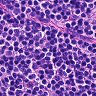
Metastatic tissue present: no